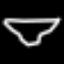
Label: pants